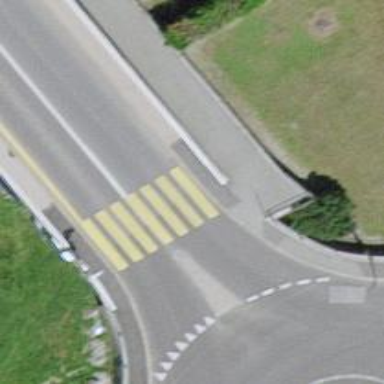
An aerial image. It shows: Marked zebra crossing on the road.